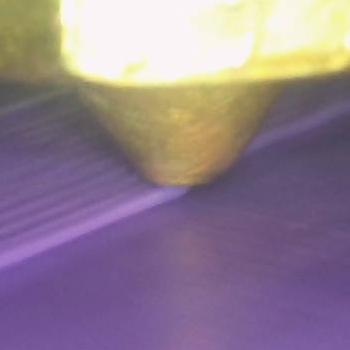
Flow rate: 48%